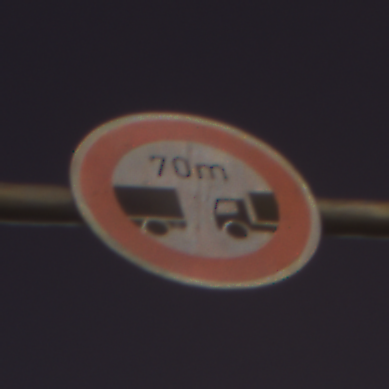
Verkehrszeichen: VerbotUnterschreitenMindestabstand
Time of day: Night
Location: Outdoor (Urban)
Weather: PartlyCloudy
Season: NotSpecified
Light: Natural